Question: I am trying to plot the area of Ossetes in Georgia. This works fine, the following code:
'''
setwd("/my/path/")
library(sp)
library(maps)
library(maptools)
library(ggplot2)
library(rgdal)
greg <- readOGR("../GlobalData/GREG/", "GREG",
verbose = TRUE, stringsAsFactors = FALSE)
borders <- readOGR("/path/to/cshapes/", "cshapes",
verbose = TRUE, stringsAsFactors = FALSE)
georgia <- borders[borders$COWCODE == 372,]
ossetes <- greg[greg$G1ID == 849,]
georgia.df <- fortify(georgia)
ossetes.df <- fortify(ossetes)
tblisi <- georgia@data # access data from the shapefile from here
tblisi["group"] <- 91.1
p <- ggplot(georgia.df, aes(x = long, y = lat, group = group)) +
geom_polygon(aes(x=long,y=lat,group=group), fill="white", colour="grey") +
# Add capital city
geom_point(data=tblisi,aes(CAPLONG,CAPLAT),colour="black",size=4) +
geom_text(data=tblisi, aes(CAPLONG, CAPLAT, label=CAPNAME),hjust=1, vjust=-0.6) +
# Add Ossetes
geom_path(data = ossetes.df, aes(x=long,y=lat,group=group), fill="white", colour="grey") +
# Styling
labs(x=" ", y=" ") +
theme_bw() +
theme(panel.grid.minor=element_blank(), panel.grid.major=element_blank()) +
theme(axis.ticks = element_blank(), axis.text.x = element_blank(), axis.text.y = element_blank()) +
theme(panel.border = element_blank())
p
'''
returns the following graph:

What I would like to do is show only the area of Ossetes Georgia.
But I have currently no idea how to supress the area that is outside of the country borders (the part straight up from Tblisi, parted by the countryborder).
Any ideas on how I could do this?
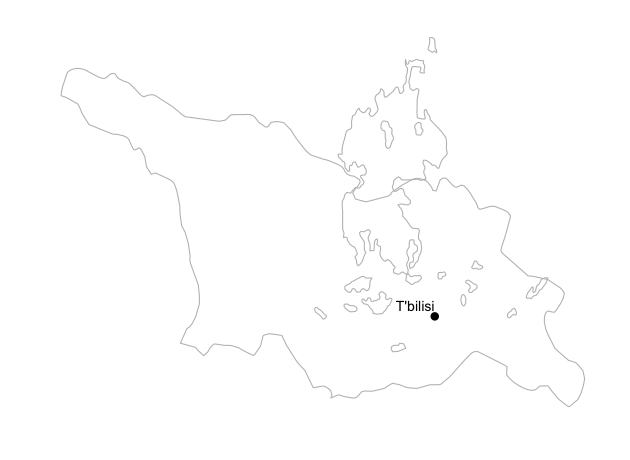
Answer: As @JoshObrien says, 'gIntersection(...)' is the way to go.
'''
library(sp)
library(ggplot2)
library(rgdal)
library(rgeos)
setwd("<directory with shapefiles...>")
greg <- readOGR(dsn=".", layer="GREG", verbose = TRUE, stringsAsFactors = FALSE)
borders <- readOGR(dsn=".", layer="GEO_adm0", verbose = TRUE, stringsAsFactors = FALSE)
ossetes <- greg[greg$G1ID == 849,]
ossetes.df <- fortify(ossetes)
georgia.df <- fortify(borders)
intersect <- gIntersection(borders,ossetes)
intersect.df <- fortify(intersect)
ggplot()+
geom_path(data=intersect.df, aes(x=long,y=lat,group=group), colour="blue")+
geom_path(data=georgia.df, aes(x=long,y=lat,group=group), colour="red")+
coord_fixed()
'''

BTW: In future, please provide links to your shapefiles. <URL>